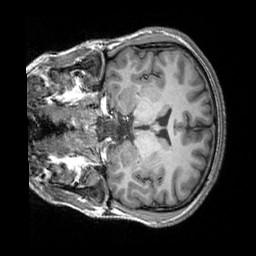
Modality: T1w
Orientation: coronal
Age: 26
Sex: male
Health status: healthy
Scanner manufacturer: siemens
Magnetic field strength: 3 T
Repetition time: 2.3 s
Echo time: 0.00303 s